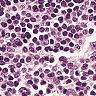
Metastatic tissue present: no